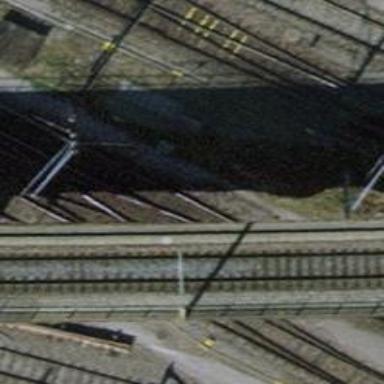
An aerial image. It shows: Railway yard with one track. The railway is electrified with contact line.